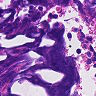
Metastatic tissue present: no